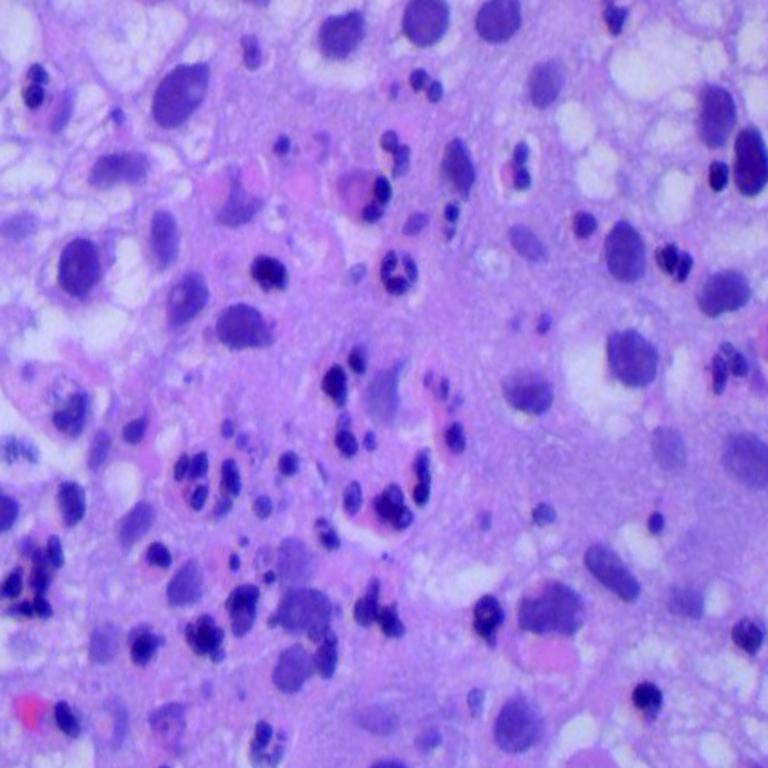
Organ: lung
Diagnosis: squamous carcinomas